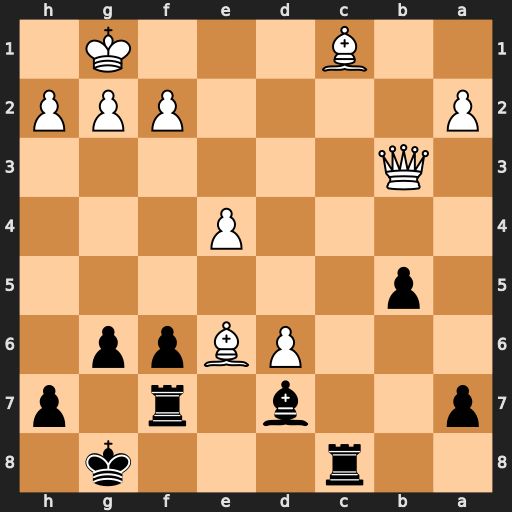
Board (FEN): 2r3k1/p2b1r1p/3PBpp1/1p6/4P3/1Q6/P4PPP/2B3K1
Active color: b
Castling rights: -
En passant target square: -
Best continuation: Rxc1+ Qd1 Rxd1#